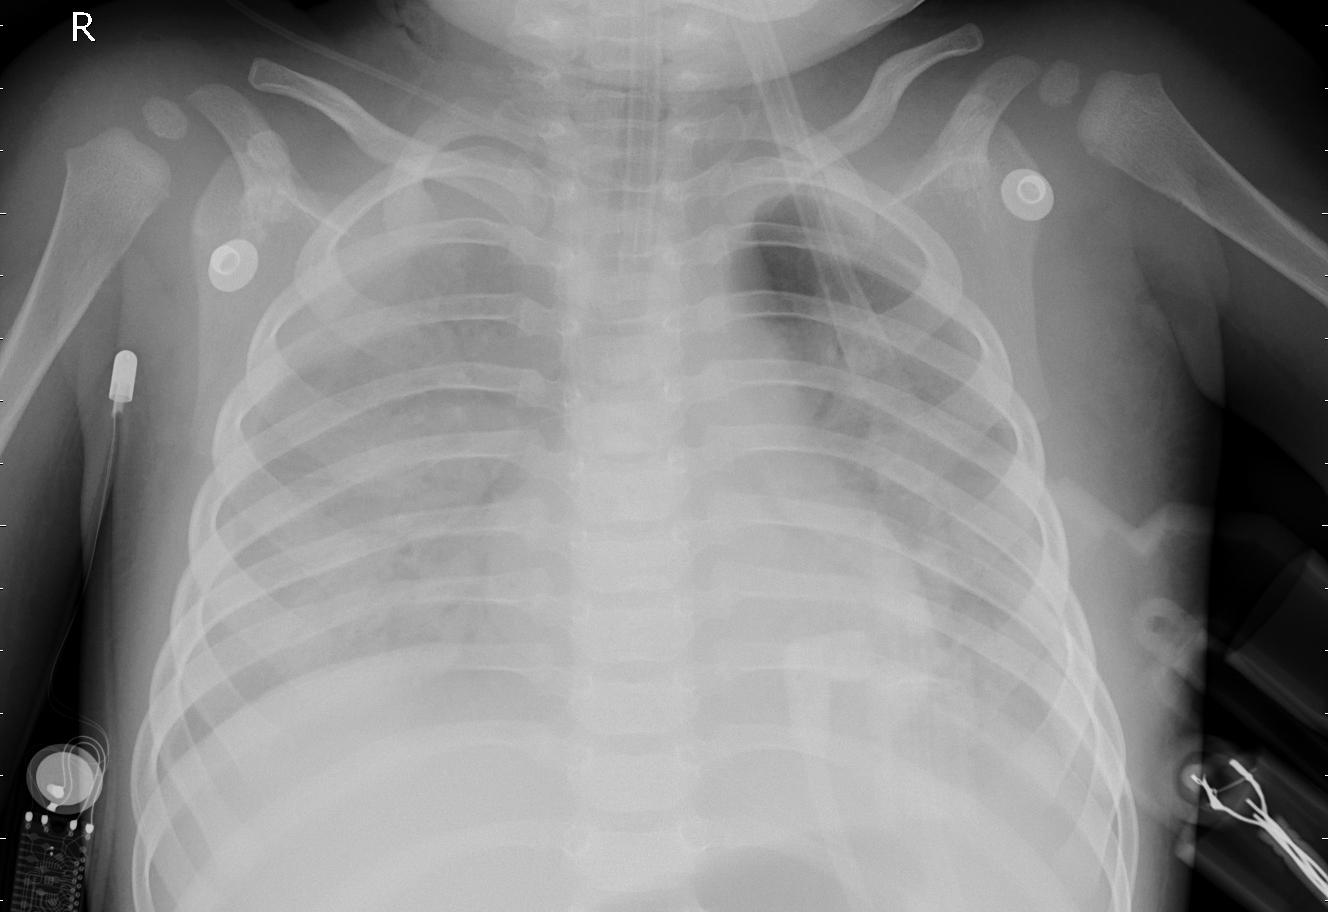
Diagnosis: PNEUMONIA